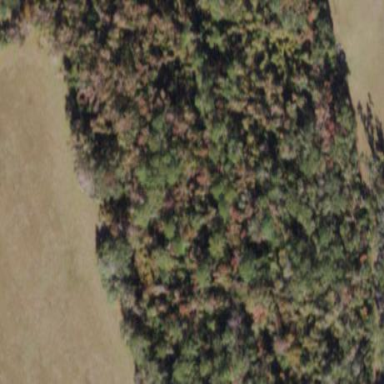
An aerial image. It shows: Mixed woodland with various types of leaves.